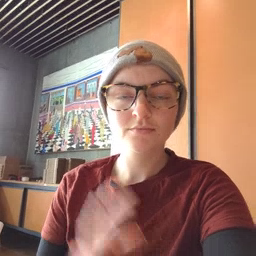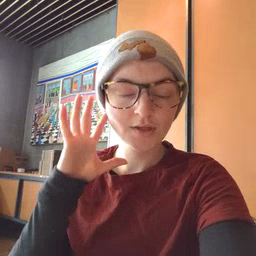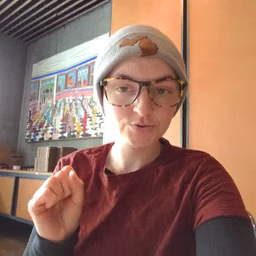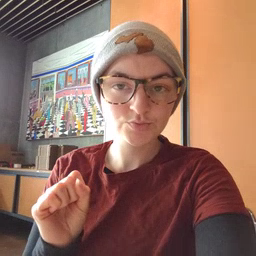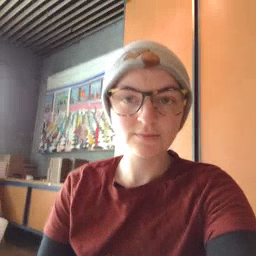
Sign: loud